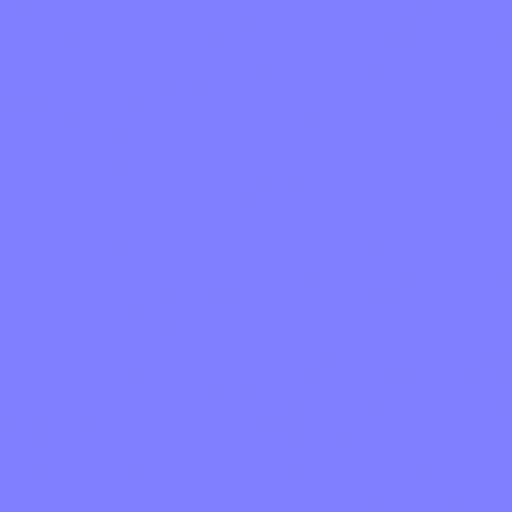
polished smooth wood wooden